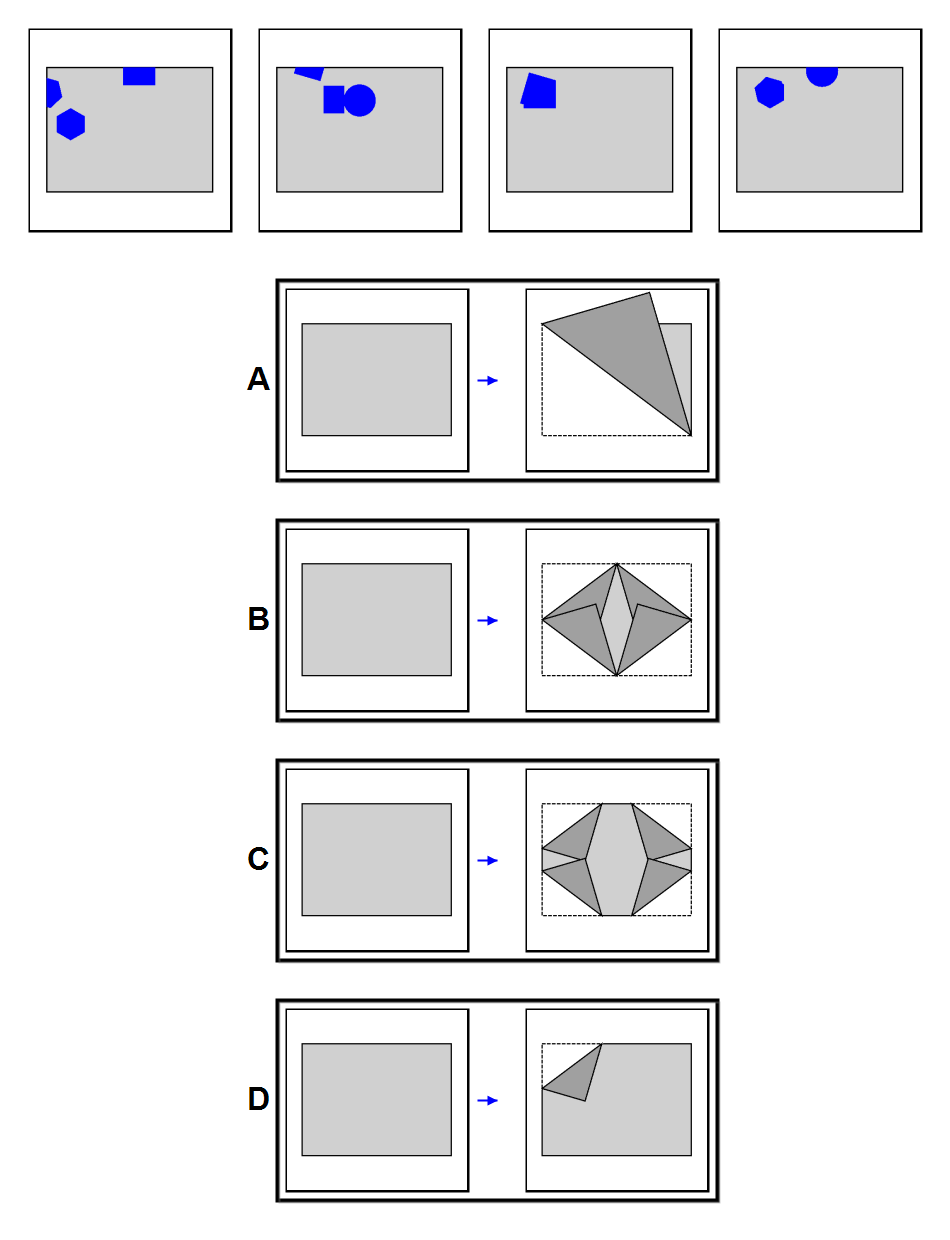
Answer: D